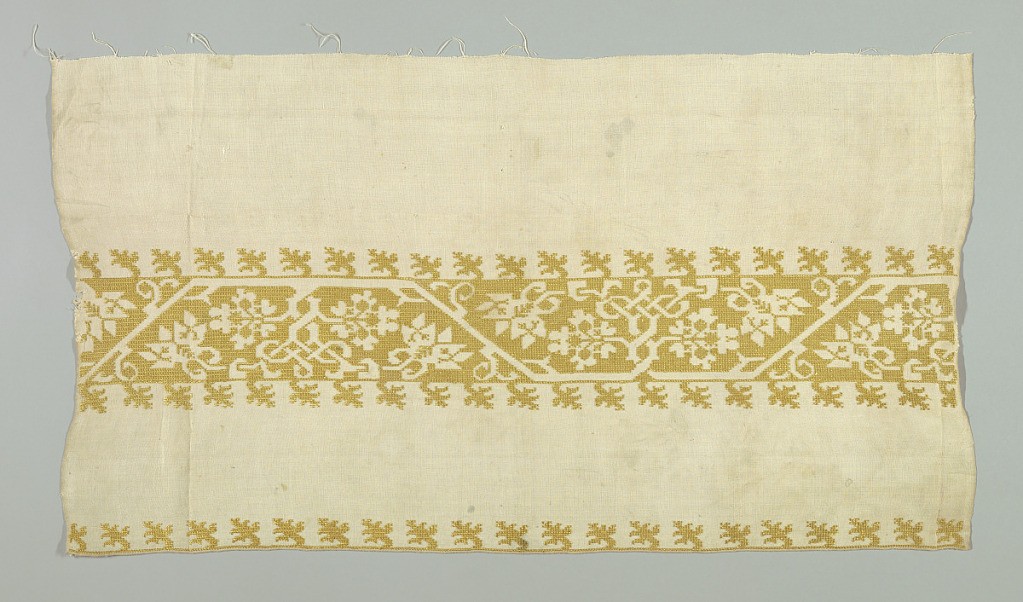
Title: Textile
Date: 16th century
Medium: silk on linen Technique: embroidered on plain weave
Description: a: White linen embroidered in leaf design arranged in a wide and a narrow border.